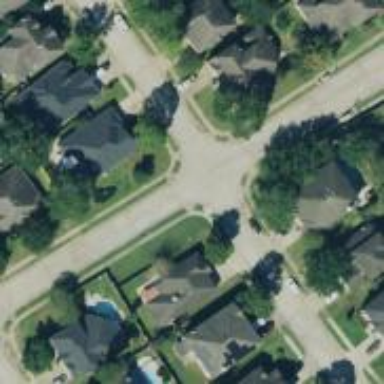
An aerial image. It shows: Residential road.